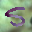
Label: 5